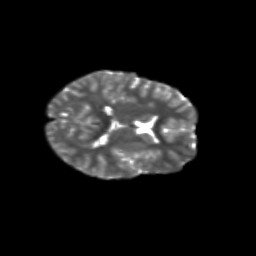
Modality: T2w
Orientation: axial
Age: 8
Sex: male
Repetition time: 9.512 s
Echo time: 0.089 s